Interaction volume radius: 5 \u00c5
Interaction volume height: 30 \u00c5
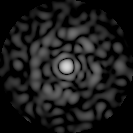
Disorder parameter: 0.784